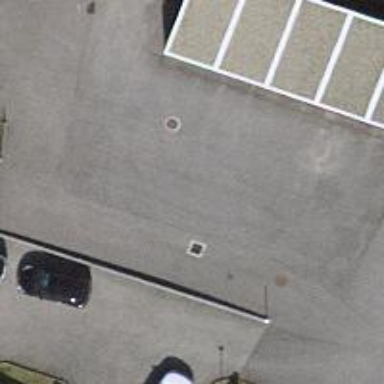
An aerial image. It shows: Group of garages.